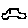
Label: car